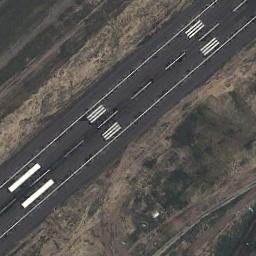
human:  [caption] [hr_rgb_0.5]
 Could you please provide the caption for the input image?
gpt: The grass is beside the runway .

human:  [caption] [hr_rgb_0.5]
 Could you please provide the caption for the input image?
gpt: Next to the runway is brown bare ground with white short and thick markings on the runway .

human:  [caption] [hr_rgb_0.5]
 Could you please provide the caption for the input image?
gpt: The runway is on the bare land next to some trees .

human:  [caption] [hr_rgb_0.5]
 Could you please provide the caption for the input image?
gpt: The runway has several touchdown zone markings and aiming point markings .

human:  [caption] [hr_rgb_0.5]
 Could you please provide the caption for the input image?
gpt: There are brown bare land beside the runway .